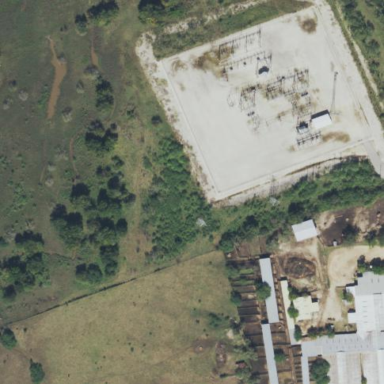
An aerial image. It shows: Outdoor power substation surrounded by fence. This substation operates at the transmission level.